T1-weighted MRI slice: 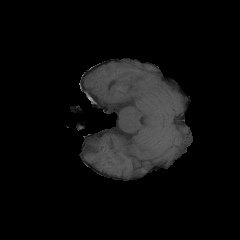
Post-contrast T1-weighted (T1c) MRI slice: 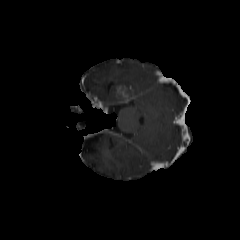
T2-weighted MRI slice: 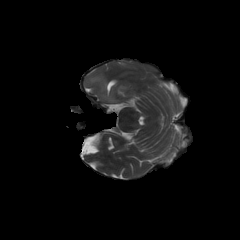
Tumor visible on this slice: yes